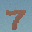
Label: 7